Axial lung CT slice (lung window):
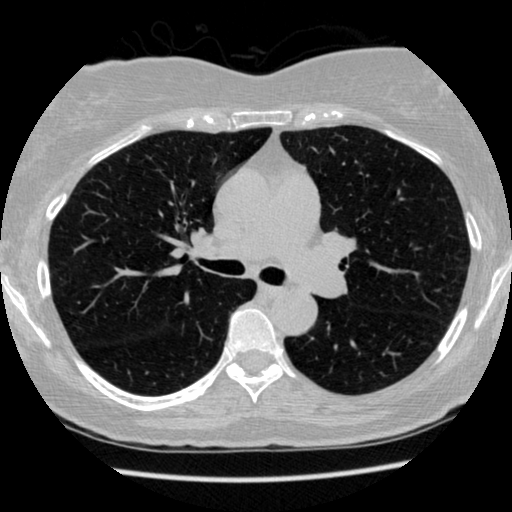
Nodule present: no